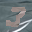
Label: 3